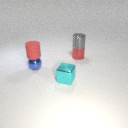
small red metal cylinder below small gray metal cylinder